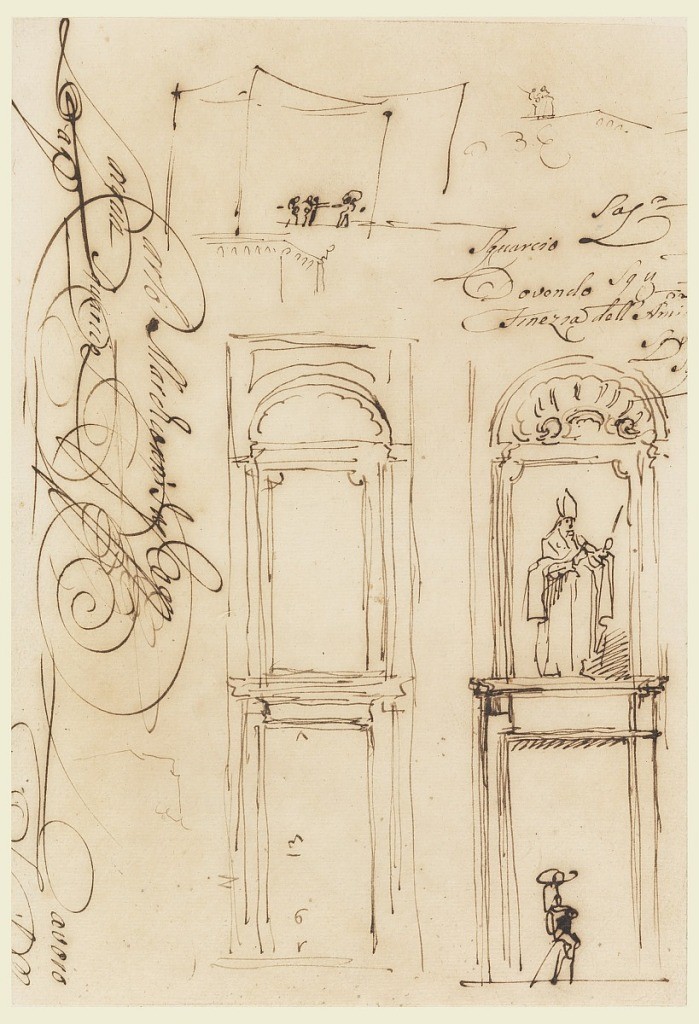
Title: Sketches and Script
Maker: Carlo Marchionni, Italian, 1702–1786
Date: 1765
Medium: Pen and black ink on laid paper
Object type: Drawing
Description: Two sketches of a door with a niche in the upper floor. The latter is framed in rectangle and has a shell above. One sketch gives the measurements for the door, the other shows the statue of a bishop with a host on the side and a man with a wooden leg wearing a big hat standing on the street. Above, two slight sketches of people standing. Written beside in script: "Lavoro"; "Squario eti"; and "Finezza dell' Amio".